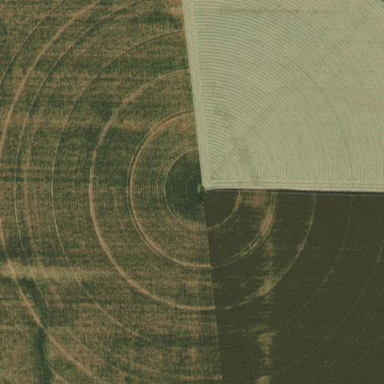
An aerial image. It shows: Farmland with pivot irrigation system.